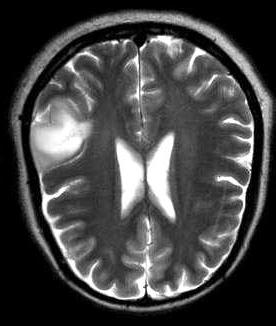
Label: notumor